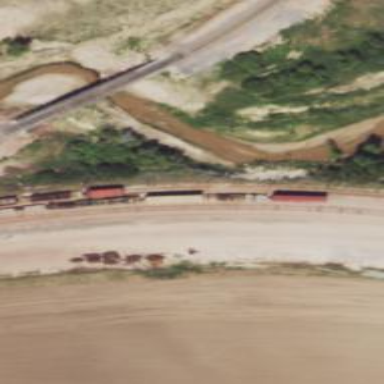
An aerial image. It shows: Railway siding with rails.